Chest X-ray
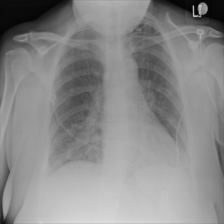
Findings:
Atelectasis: negative
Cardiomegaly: negative
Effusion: negative
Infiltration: negative
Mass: negative
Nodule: negative
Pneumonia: negative
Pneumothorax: negative
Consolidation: negative
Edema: negative
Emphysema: negative
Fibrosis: negative
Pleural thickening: negative
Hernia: negative